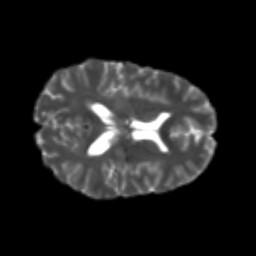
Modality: T2w
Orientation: axial
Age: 20
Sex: male
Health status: healthy
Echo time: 0.074 s